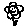
Label: flower